Aerial crown-view tile of a tropical tree (Barro Colorado Island, Panama), acquired 20250616:
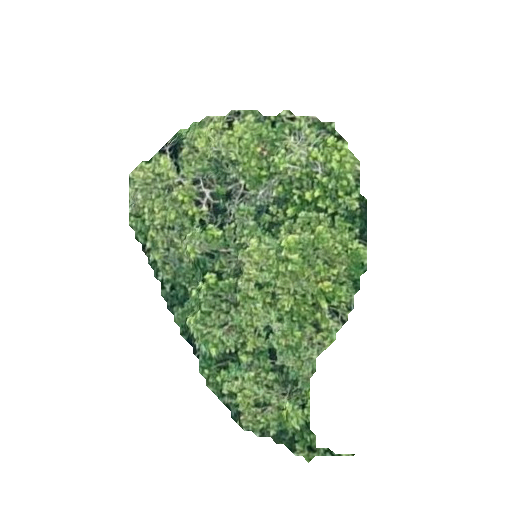
Species: Anacardium excelsum
GBIF accepted scientific name: Anacardium excelsum
Crown area: 80.351 m²